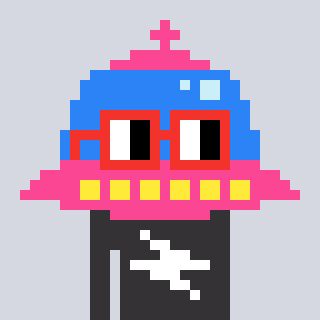
a pixel art character with square red glasses, a ufo-shaped head and a grayscale-colored body on a cool background